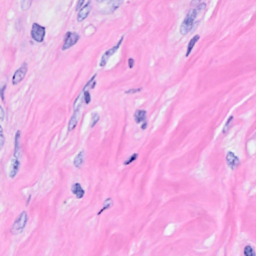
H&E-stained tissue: Breast